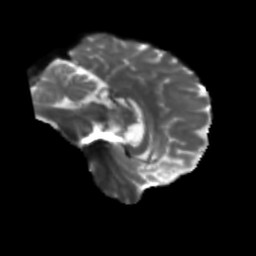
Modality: T2w
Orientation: sagittal
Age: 50
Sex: female
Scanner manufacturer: siemens
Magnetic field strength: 3 T
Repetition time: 5.25 s
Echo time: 0.08 s